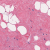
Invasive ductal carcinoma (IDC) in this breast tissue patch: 0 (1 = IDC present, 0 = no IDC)